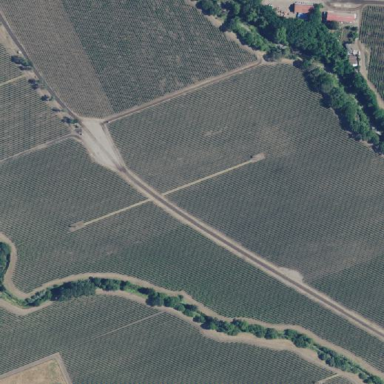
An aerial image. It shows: Vineyard growing grapes.